Aerial crown-view tile of a tropical tree (Barro Colorado Island, Panama), acquired 20250317:
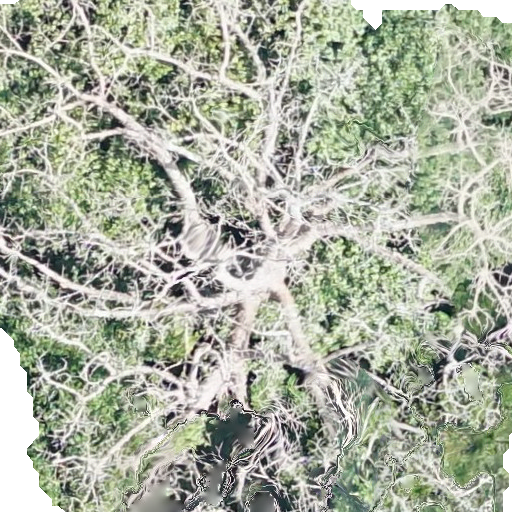
Species: Sterculia apetala
GBIF accepted scientific name: Sterculia apetala
Crown area: 506.547 m²